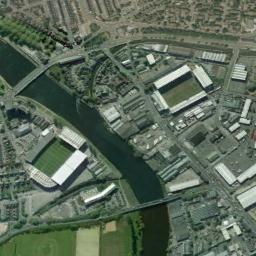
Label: stadium